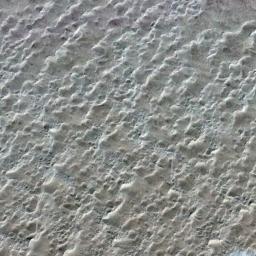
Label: desert